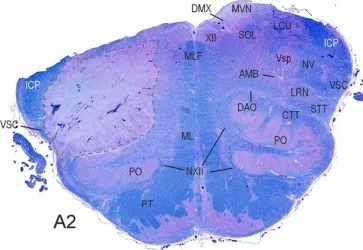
Transversal brainstem sections from caudal to rostral stained for Luxol fast blue to demonstrate the localization and extent of the stroke. (A-D) In each section, the ischemic core with total necrosis is outlined by dashed lines. . D in Supplementary Material. AMB, nucleus ambiguous; AP, area postrema; ARC, arcuate nucleus; CTT, central tegmental tract; DCN, dorsal cochlear nucleus; DMX, dorsal motor nucleus of the vagal nerve; DSC, dorsal spinocerebellar tract; GR, gracile nucleus; HST, hypothalamic-spinal tract; IA, internal arcuate fibers; IVN, inferior vestibular nucleus; MAO, medial accessory inferior olive; LCU, lateral cuneate nucleus; MCU, medial cuneate nucleus; ML, medial lemniscus; MLF, medial longitudinal fascicle; NV, trigeminal nerve; NVIII, vestibular nerve; NXII, hypoglossal nerve; PN, pontine nuclei; PO, principal olive; PT, pyramidal tract; RVLM, rostral ventrolateral medulla; SOL, solitary nucleus; STT, spinothalamic tract; VCN, central cochlear nucleus; VSC, ventral spinocerebellar tract; Vsp, spinal trigeminal nucleus; VII, facial nucleus; XII, hypoglossal nucleus.
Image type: pathology (h&e)